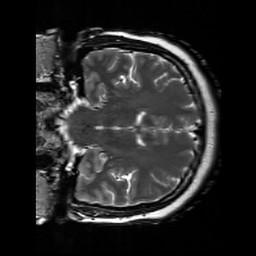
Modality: T2w
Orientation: coronal
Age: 28
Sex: female
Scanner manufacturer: siemens
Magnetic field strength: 3 T
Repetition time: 7 s
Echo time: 0.09 s